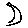
Label: moon